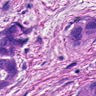
Metastatic tissue present: yes